Question: I am trying to create a div that slants only at the top and does not skew the text within it, using CSS.
The reason I would like for it to be CSS-only is because it is a responsive design and needs to respond to percentages, as the rest of this div flexes as the device width changes.
A photo of what I am trying to accomplish is here:

What I have gotten so far is to create a skewed div and position it within the other div, then use a negative margin to pull it upwards. There are two issues with this way that I've done this. The first issue is that on the smallest screen shrinkage (make your browser width really small), the skewed div becomes smaller than the containing div, making it look odd. Also, this div is covering up any text I am adding after it.
The markup:
'''
<aside>
<div id="skew"></div><!-- #skew -->
<h3 id="refer">Refer Your Friends</h3>
</aside>
'''
The CSS:
'''
#skew {
background:#00328b;
width:103%;
height:66px;
border-radius:8px;
margin-top:-47px;
margin-left:-1.2%;
-webkit-transform: skewY(-5.5deg);
-moz-transform: skewY(-5.5deg);
-ms-transform: skewY(-5.5deg);
-o-transform: skewY(-5.5deg);
transform: skewY(-5.5deg);
}
.main aside {
color: white;
padding: 20px 10px;
margin-top:120px;
border-radius:8px;
background: rgb(0,51,141); /* Old browsers */
}
'''
I have tried using the skew on the parent aside, but this skews all child elements within it. If this were a fixed layout, I would use absolute positioning to help me, but since it is responsive and flexes, I don't know what other approach to take.
I also would like for it to be in CSS because I have other effects to add to the div, such as an outer glow using box-shadow, and a background gradient.
I also cannot change the design.
Any input on how to accomplish this would be great!
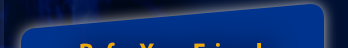
Answer: Skew the box one way, and its contents the other:
'''
<aside class="skew-neg">
<div class="skew-pos">
<p>Hello World.</p>
<p>@jonathansampson.</p>
<p>This box is skewed.</p>
<p>In supported browsers.</p>
</div>
</aside>
'''
'''
/* Skew the container one way */
.skew-neg {
-webkit-transform: skewY(-5deg);
-moz-transform: skewY(-5deg);
-ms-transform: skewY(-5deg);
-o-transform: skewY(-5deg);
transform: skewY(-5deg);
}
/* And the child another way */
.skew-pos {
-webkit-transform: skewY(5deg);
-moz-transform: skewY(5deg);
-ms-transform: skewY(5deg);
-o-transform: skewY(5deg);
transform: skewY(5deg);
}
'''
Which results in something similar to the following:

Demo: <URL>